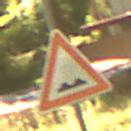
Verkehrszeichen: UnebeneFahrbahn
Umgebung: Outdoor, Nature
Tageszeit: Midday
Wetter: PartlyCloudy
Licht: Natural
Jahreszeit: NotSpecified
Kontrast: LowContrast